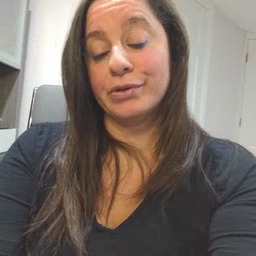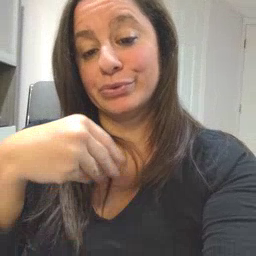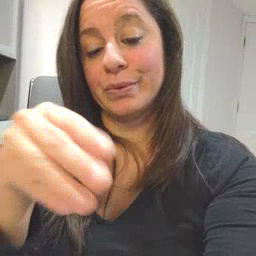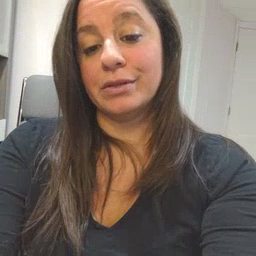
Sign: store